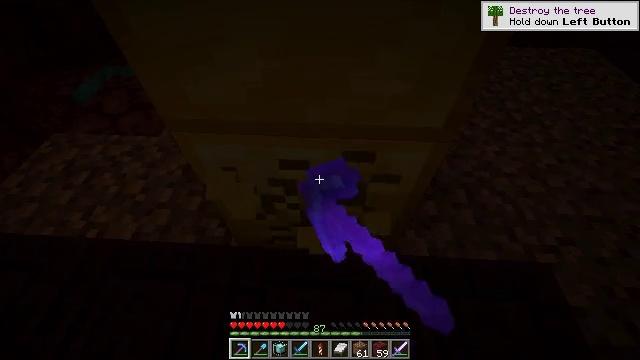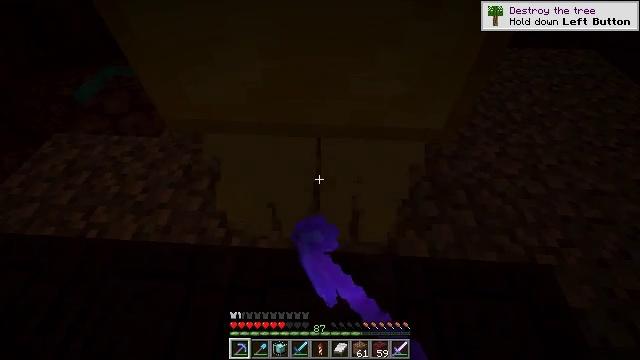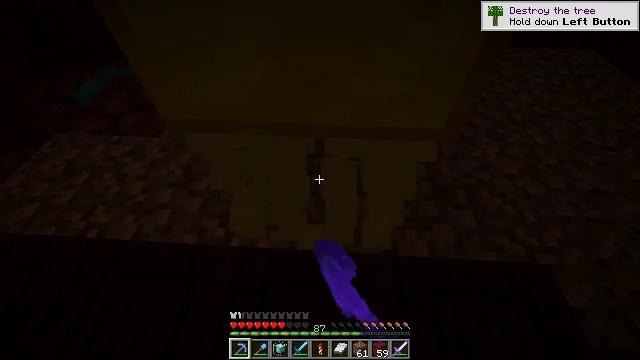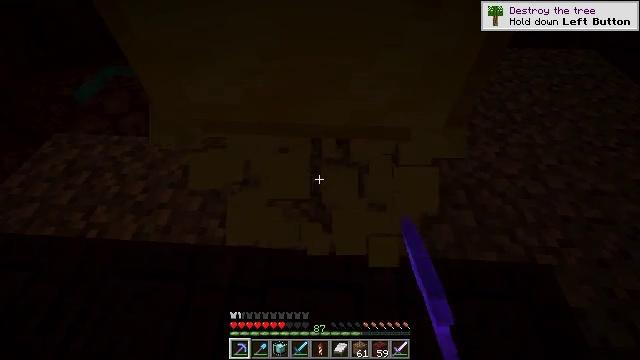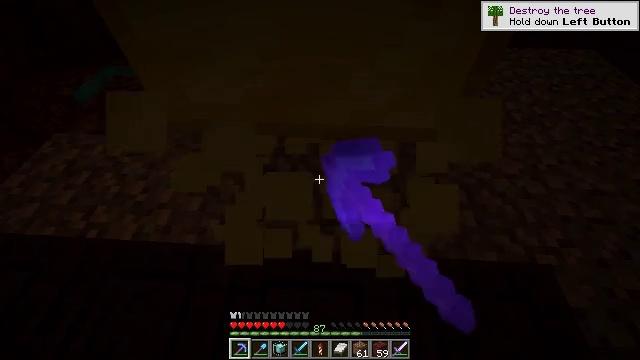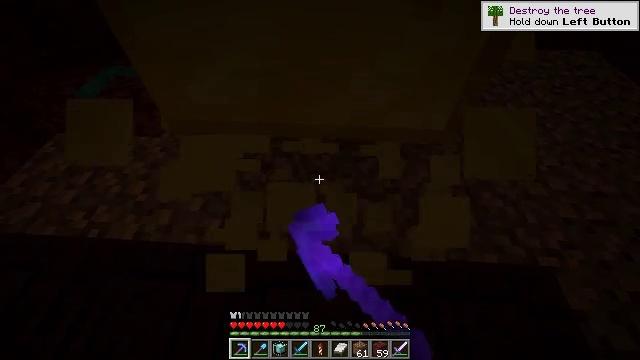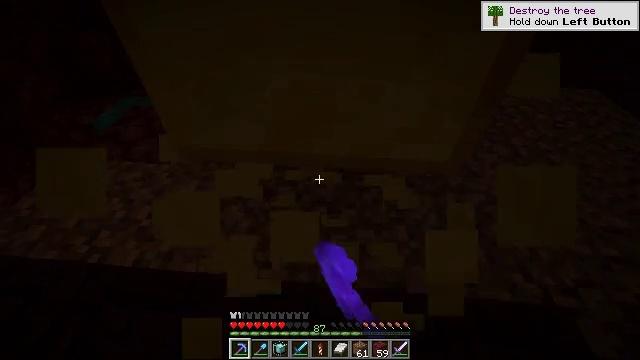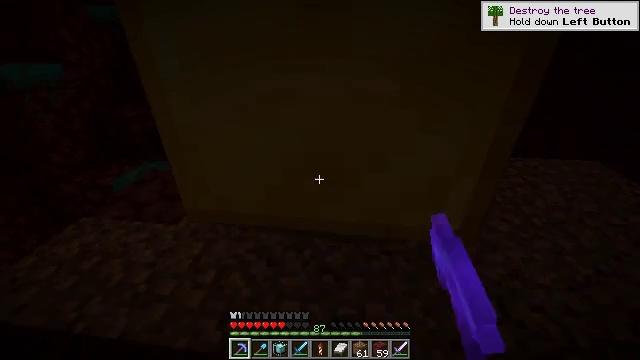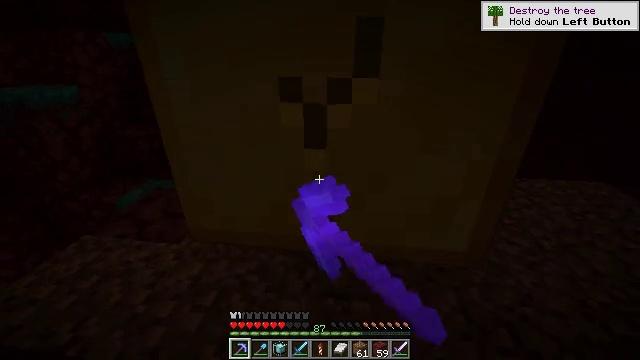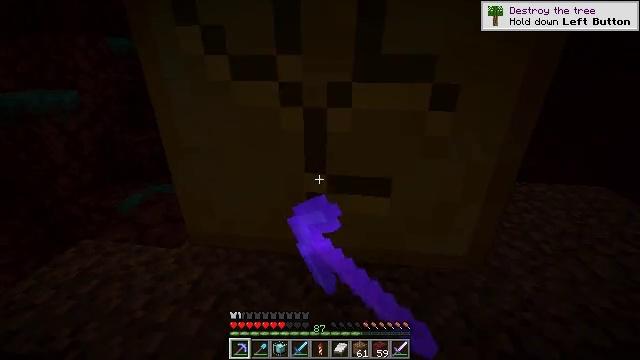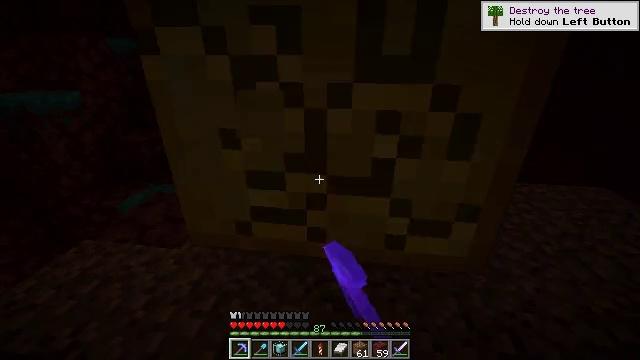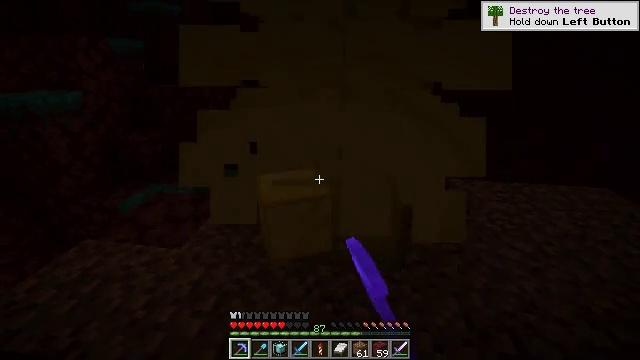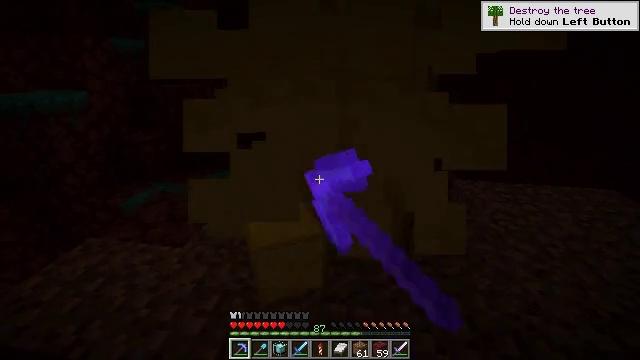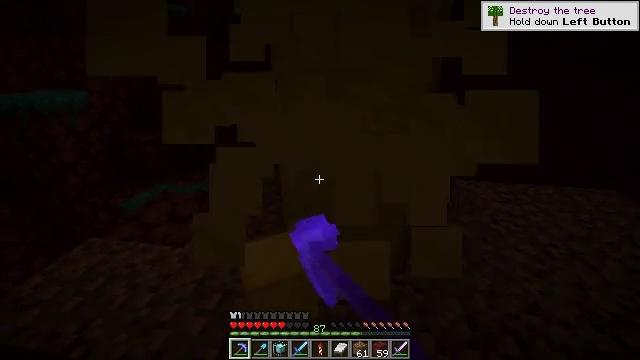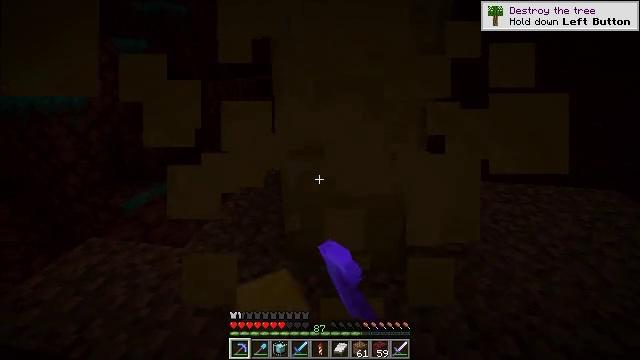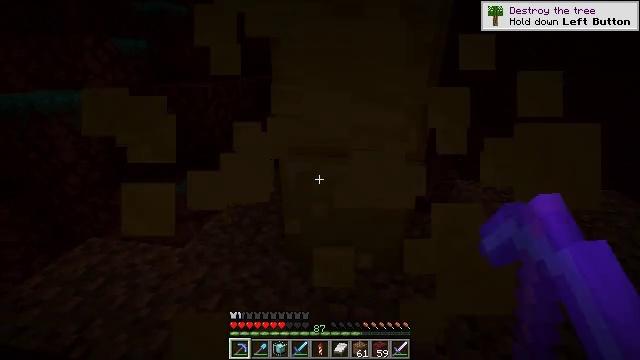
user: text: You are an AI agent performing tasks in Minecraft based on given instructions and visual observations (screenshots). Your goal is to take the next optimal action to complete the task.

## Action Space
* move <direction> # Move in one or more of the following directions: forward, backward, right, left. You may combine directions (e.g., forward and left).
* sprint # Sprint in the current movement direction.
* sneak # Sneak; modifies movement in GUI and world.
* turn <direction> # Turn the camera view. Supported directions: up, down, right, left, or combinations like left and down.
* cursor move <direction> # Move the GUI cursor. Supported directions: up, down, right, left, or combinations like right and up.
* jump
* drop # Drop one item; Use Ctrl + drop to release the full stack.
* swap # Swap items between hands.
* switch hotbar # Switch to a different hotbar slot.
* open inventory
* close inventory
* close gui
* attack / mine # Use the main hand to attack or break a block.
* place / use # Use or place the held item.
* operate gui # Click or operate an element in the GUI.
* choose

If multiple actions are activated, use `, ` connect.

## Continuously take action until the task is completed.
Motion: motion action
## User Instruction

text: Collect the gold block from a structure.
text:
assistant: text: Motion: attack / mine
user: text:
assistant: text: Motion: attack / mine
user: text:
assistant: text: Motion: attack / mine
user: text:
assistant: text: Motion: attack / mine
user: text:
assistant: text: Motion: attack / mine
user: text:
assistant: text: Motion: turn left and up, attack / mine
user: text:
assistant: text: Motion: turn left and up, attack / mine
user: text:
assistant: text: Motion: turn up, attack / mine
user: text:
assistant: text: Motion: attack / mine
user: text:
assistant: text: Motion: attack / mine
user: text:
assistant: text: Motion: attack / mine
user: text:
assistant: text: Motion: attack / mine
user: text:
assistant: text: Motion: attack / mine
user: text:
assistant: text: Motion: attack / mine
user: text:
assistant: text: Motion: attack / mine
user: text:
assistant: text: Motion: attack / mine
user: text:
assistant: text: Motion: turn up
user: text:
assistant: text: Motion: turn left and up
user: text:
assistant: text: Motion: no_op
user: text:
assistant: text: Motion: turn down
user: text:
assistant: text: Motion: turn down
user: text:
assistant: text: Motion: turn down, attack / mine
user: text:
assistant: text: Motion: attack / mine
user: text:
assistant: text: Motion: attack / mine
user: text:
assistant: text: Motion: attack / mine
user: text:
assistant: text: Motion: attack / mine
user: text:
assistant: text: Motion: attack / mine
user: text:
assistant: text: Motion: attack / mine
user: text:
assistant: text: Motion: attack / mine
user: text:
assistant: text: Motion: turn right and up, attack / mine